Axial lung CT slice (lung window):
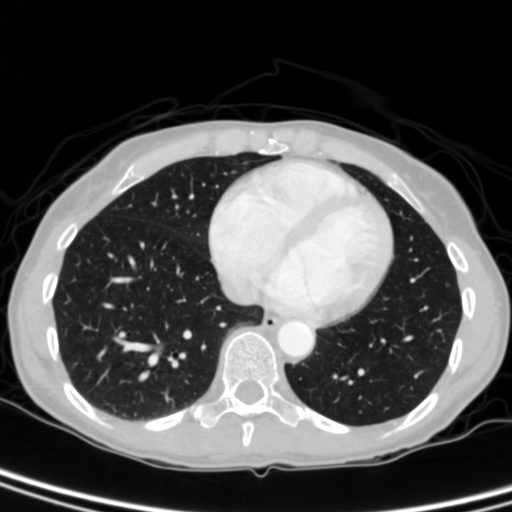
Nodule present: no